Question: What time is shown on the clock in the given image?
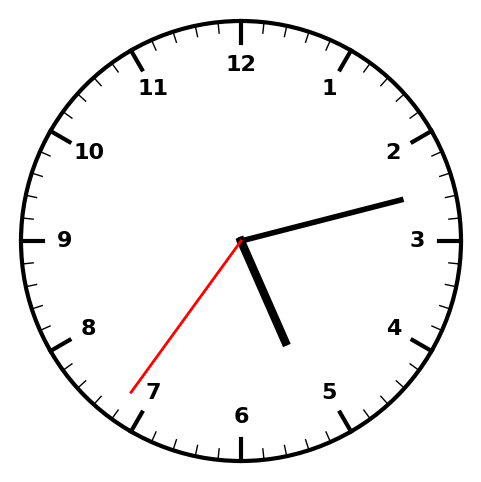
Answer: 05:12:36